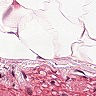
Metastatic tissue present: no